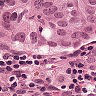
Metastatic tissue present: yes